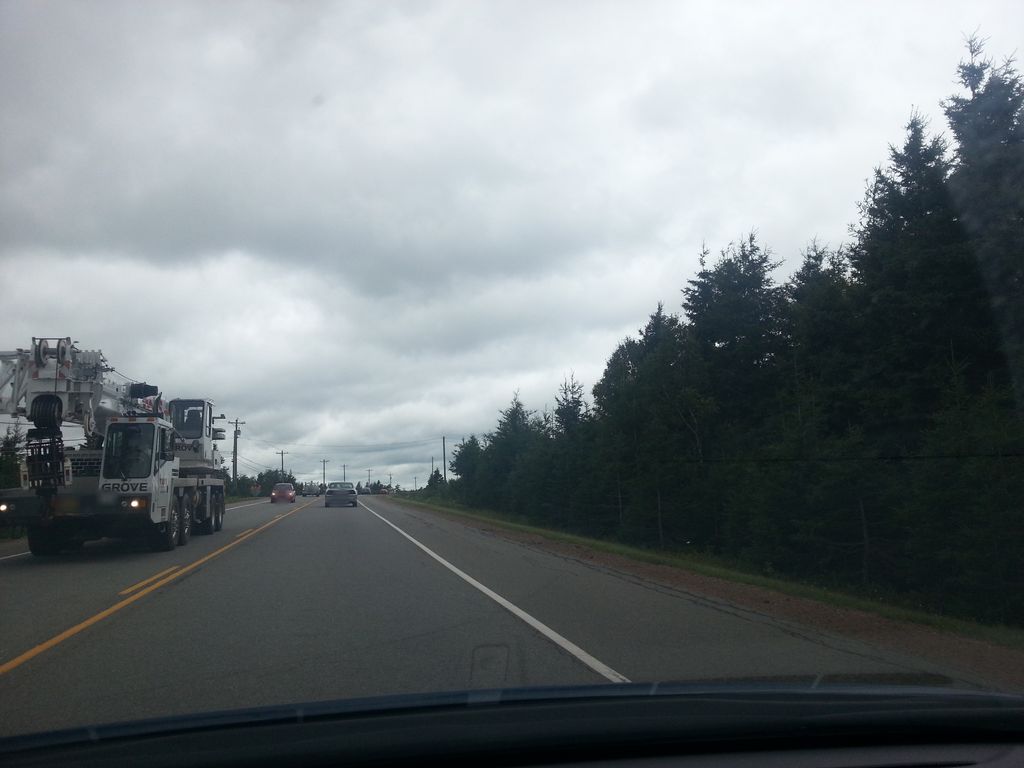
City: charlottetown